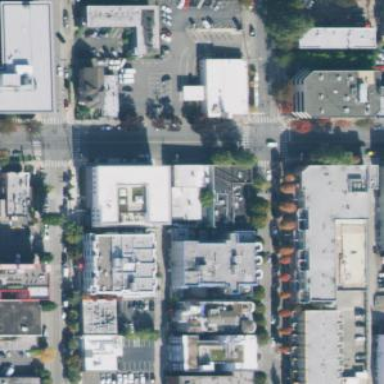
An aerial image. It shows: Retail area.